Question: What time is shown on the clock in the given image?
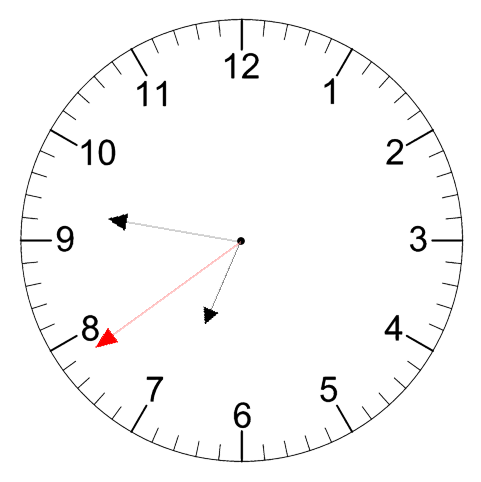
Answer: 06:46:39